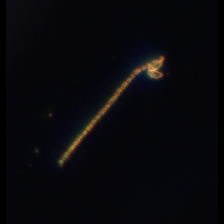
Taxon: Chaetoceros
Group: Diatoms